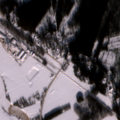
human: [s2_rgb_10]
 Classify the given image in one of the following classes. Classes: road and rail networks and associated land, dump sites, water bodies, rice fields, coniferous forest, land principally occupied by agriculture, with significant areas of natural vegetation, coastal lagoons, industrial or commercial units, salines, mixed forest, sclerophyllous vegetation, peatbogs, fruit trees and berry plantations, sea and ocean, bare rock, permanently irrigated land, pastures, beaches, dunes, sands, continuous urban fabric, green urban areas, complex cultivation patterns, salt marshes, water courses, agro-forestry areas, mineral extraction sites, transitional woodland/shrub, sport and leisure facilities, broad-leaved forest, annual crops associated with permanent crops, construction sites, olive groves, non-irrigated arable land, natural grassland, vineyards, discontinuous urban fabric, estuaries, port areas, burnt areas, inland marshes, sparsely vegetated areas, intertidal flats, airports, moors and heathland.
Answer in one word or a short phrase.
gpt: discontinuous urban fabric, non-irrigated arable land, land principally occupied by agriculture, with significant areas of natural vegetation, coniferous forest, transitional woodland/shrub